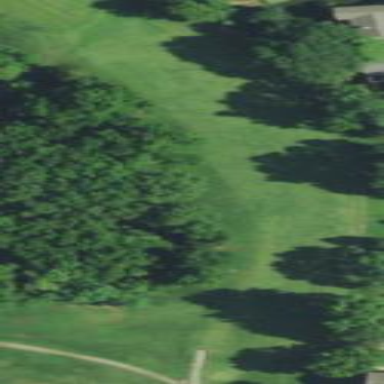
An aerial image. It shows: Grassy area designated as golf fairway.